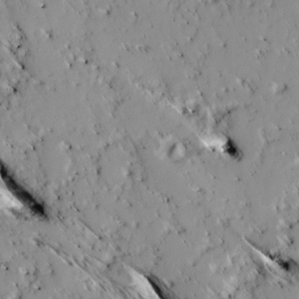
Label: non_frost